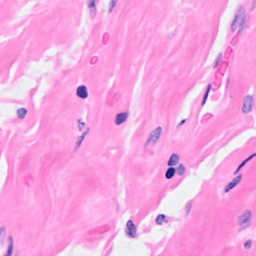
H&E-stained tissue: Breast